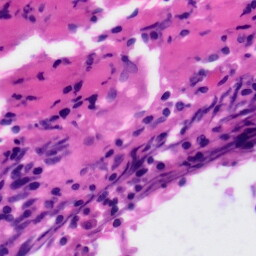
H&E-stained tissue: Tonsil